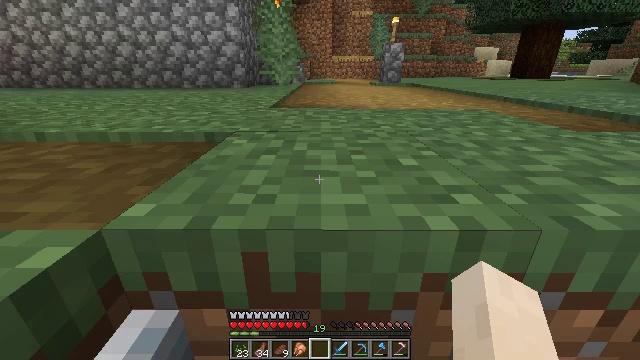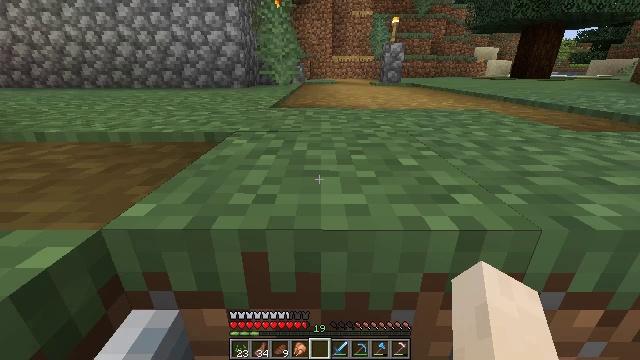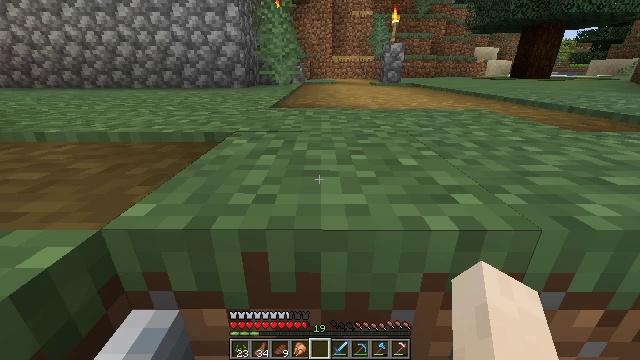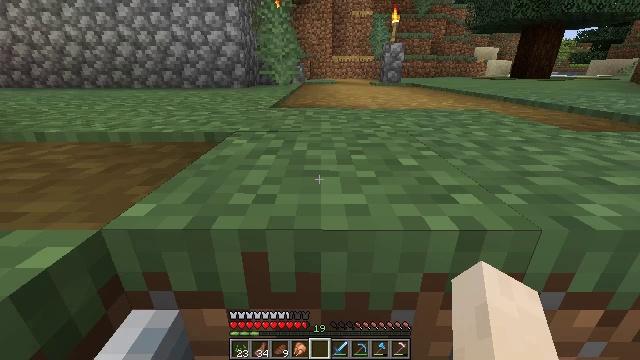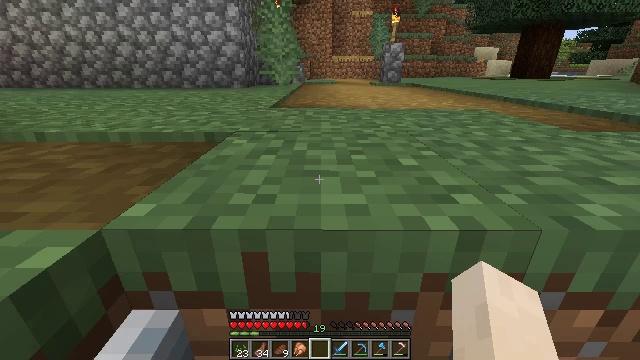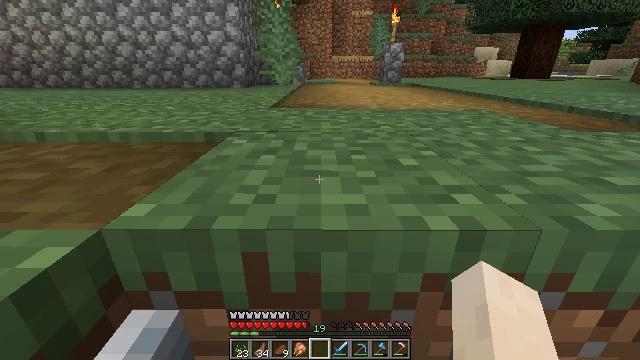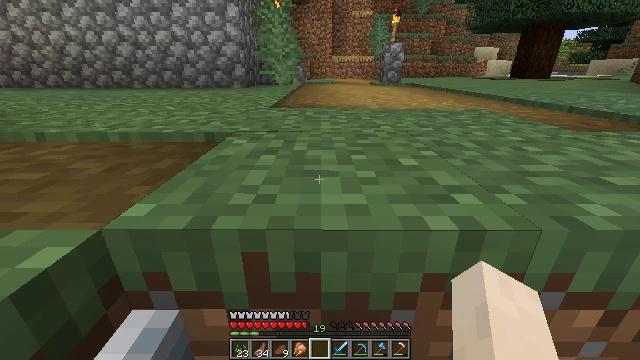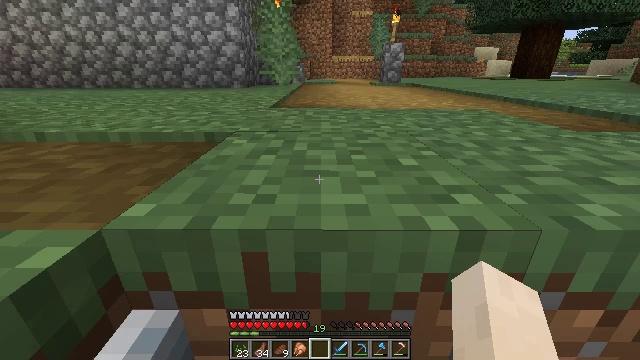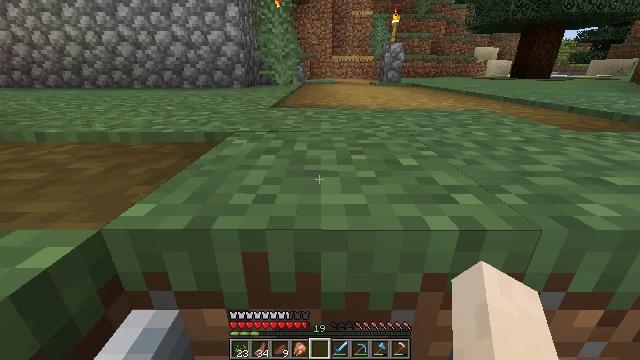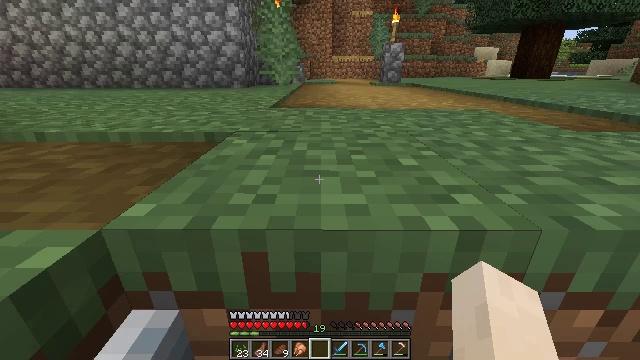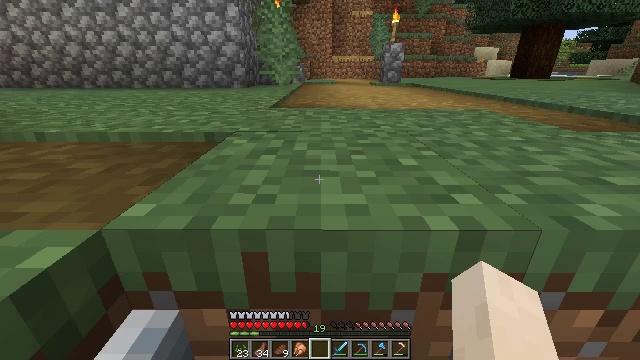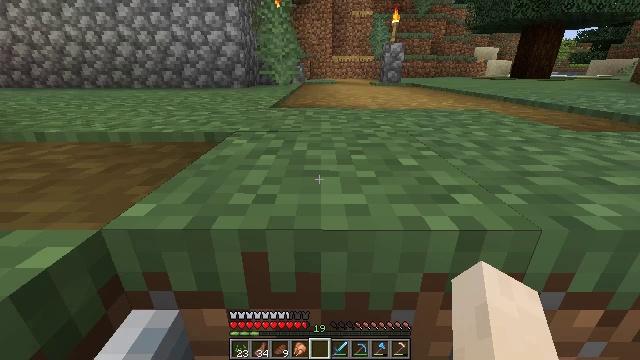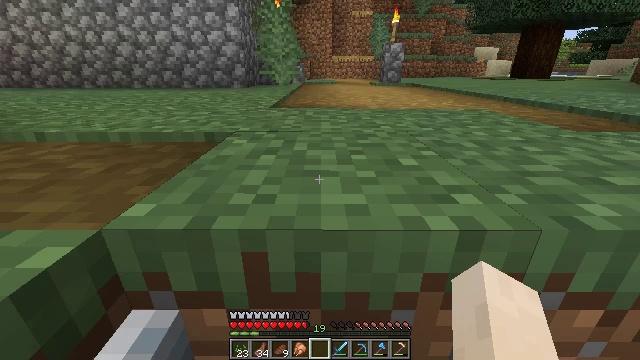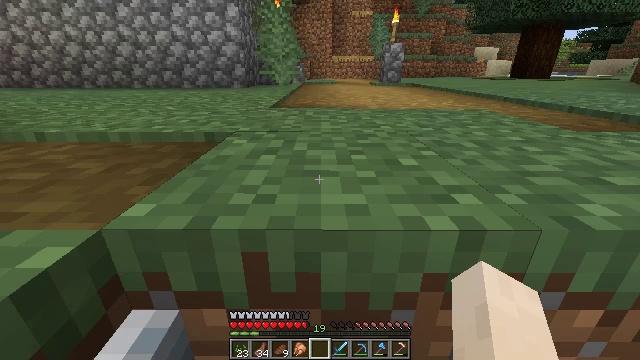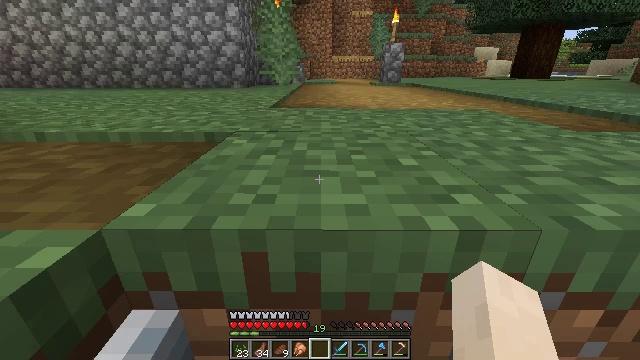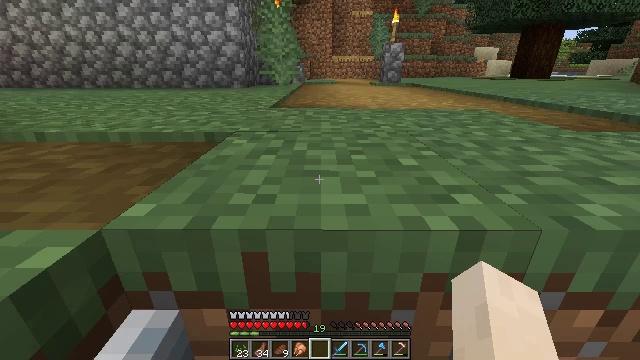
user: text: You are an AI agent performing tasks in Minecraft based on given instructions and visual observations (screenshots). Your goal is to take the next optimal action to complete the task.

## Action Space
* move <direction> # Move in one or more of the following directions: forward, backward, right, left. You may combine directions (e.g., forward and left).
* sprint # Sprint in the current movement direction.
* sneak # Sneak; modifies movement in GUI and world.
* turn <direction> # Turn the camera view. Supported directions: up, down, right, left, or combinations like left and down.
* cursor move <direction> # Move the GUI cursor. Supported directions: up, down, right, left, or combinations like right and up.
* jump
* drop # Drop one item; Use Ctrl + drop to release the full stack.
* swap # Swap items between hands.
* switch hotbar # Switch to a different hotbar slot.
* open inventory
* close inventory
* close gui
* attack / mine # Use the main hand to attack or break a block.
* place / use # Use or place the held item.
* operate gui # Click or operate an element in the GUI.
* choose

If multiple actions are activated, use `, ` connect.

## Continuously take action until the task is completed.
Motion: motion action
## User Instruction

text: Gather wheat by left-clicking on it.
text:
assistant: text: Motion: no_op
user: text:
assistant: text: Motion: no_op
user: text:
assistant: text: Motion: no_op
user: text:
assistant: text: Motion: no_op
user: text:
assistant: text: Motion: no_op
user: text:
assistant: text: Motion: no_op
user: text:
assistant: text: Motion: no_op
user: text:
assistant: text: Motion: no_op
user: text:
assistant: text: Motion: no_op
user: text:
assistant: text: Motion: no_op
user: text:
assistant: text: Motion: no_op
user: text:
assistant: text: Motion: no_op
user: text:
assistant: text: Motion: no_op
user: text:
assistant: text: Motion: no_op
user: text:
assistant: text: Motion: no_op
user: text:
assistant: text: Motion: no_op
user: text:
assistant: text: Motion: no_op
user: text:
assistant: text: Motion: no_op
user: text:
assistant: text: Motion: no_op
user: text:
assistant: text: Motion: no_op
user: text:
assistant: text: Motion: no_op
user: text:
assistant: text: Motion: no_op
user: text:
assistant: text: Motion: no_op
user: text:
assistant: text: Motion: no_op
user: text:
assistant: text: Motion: no_op
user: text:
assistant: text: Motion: no_op
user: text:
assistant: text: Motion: no_op
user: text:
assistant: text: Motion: no_op
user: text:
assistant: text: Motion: no_op
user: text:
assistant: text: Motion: no_op